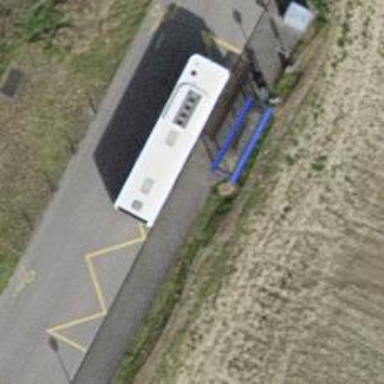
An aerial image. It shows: Bus stop along the road.